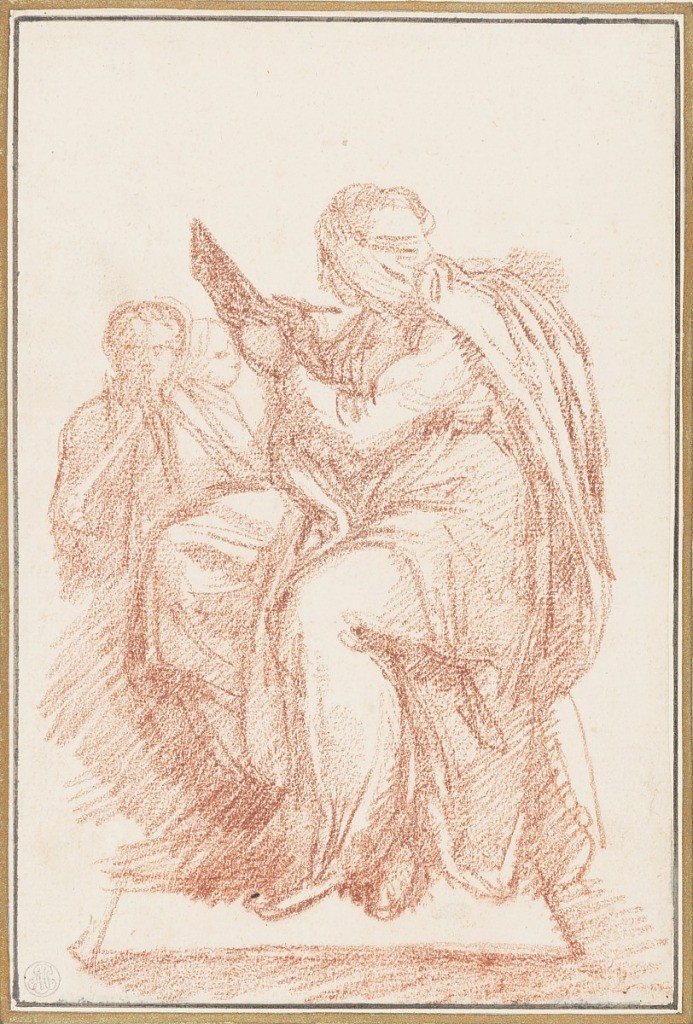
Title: The Persian Sibyl from Sistine Chapel ceiling
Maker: Jean-Robert Ango, French, active in Rome 1759 –1770, d. 1773
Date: ca. 1759–70
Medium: Red chalk on paper
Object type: Drawing
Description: The Persian Sibyl on the ceiling of the Sistine Chapel, painted by Michelangelo.